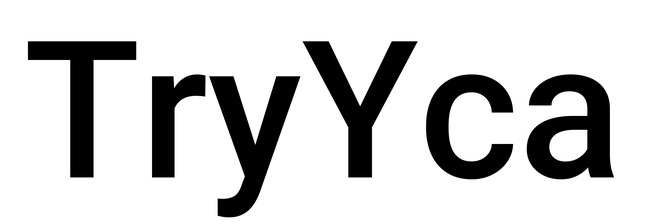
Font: Roboto_Medium